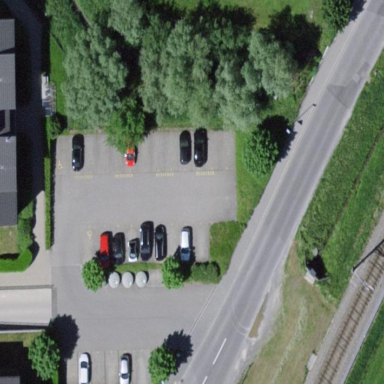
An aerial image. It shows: Parking area.